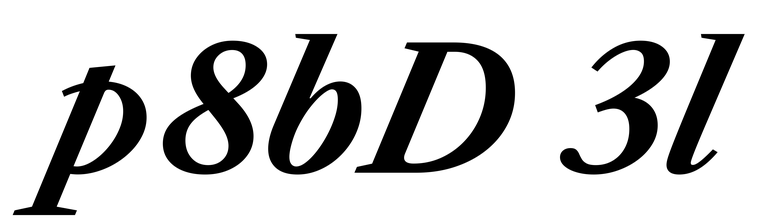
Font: LibreCaslonText-Italic_Bold_Italic